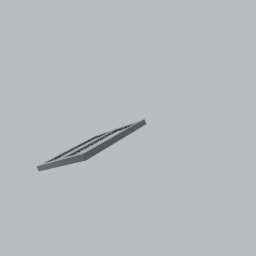
Label: architecture